Question: I'm trying to add a comma button on a number keypad that has previous, next and done buttons, so that it looks like this :

Problem is, that the orange button does not respond to taps. Actually if I moved it above the "7" button and tapped it, the 7 would be tapped. So my orange button may be shown above the keyboard, but it's reacting to taps as if it were below.
Here is an abstract of my code :
'''
-(void)textFieldDidBeginEditing:(UITextField *)textField{
UIView *inputAccessoryView = [[UIView alloc] initWithFrame:CGRectMake(0, 500, screenWidth, 40.0)];
// 3 buttons on top
UIView *topToolbar = [[UIView alloc] initWithFrame:CGRectMake(0, 0.0, screenWidth, 40.0)];
[topToolbar addSubview:self.inputPrevButton];
[topToolbar addSubview:self.inputNextButton];
[topToolbar addSubview:self.inputDoneButton];
[inputAccessoryView addSubview:topToolbar];
// Comma button
UIButton *commaButton = [UIButton buttonWithType:UIButtonTypeCustom];
[commaButton setFrame: CGRectMake(0, 204, 105, 52)];
[commaButton setTitle:@"." forState:UIControlStateNormal];
[commaButton addTarget:self action:@selector(addComma) forControlEvents:UIControlEventTouchUpInside];
[commaButton setBackgroundColor:[UIColor orangeColor]];
[inputAccessoryView addSubview:commaButton];
// Useless, but tried anyway
[inputAccessoryView bringSubviewToFront:commaButton];
[textField setInputAccessoryView:self.inputAccessoryView];
}
'''
All I know is that I should not be doing <URL>, so what should I do ?
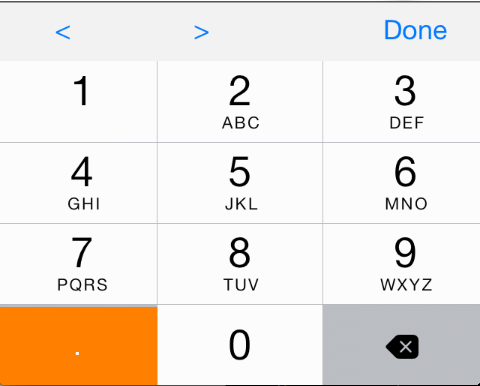
Answer: The answer was given by <URL> in the comments : no need to add a custom comma as a keybord with the comma exists : 'UIKeyboardTypeDecimalPad', or in the storyboard :